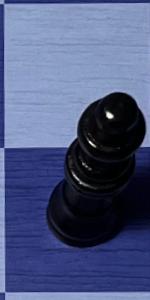
Label: Queen_Black